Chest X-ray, PA view. Patient: 27 years old, sex M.
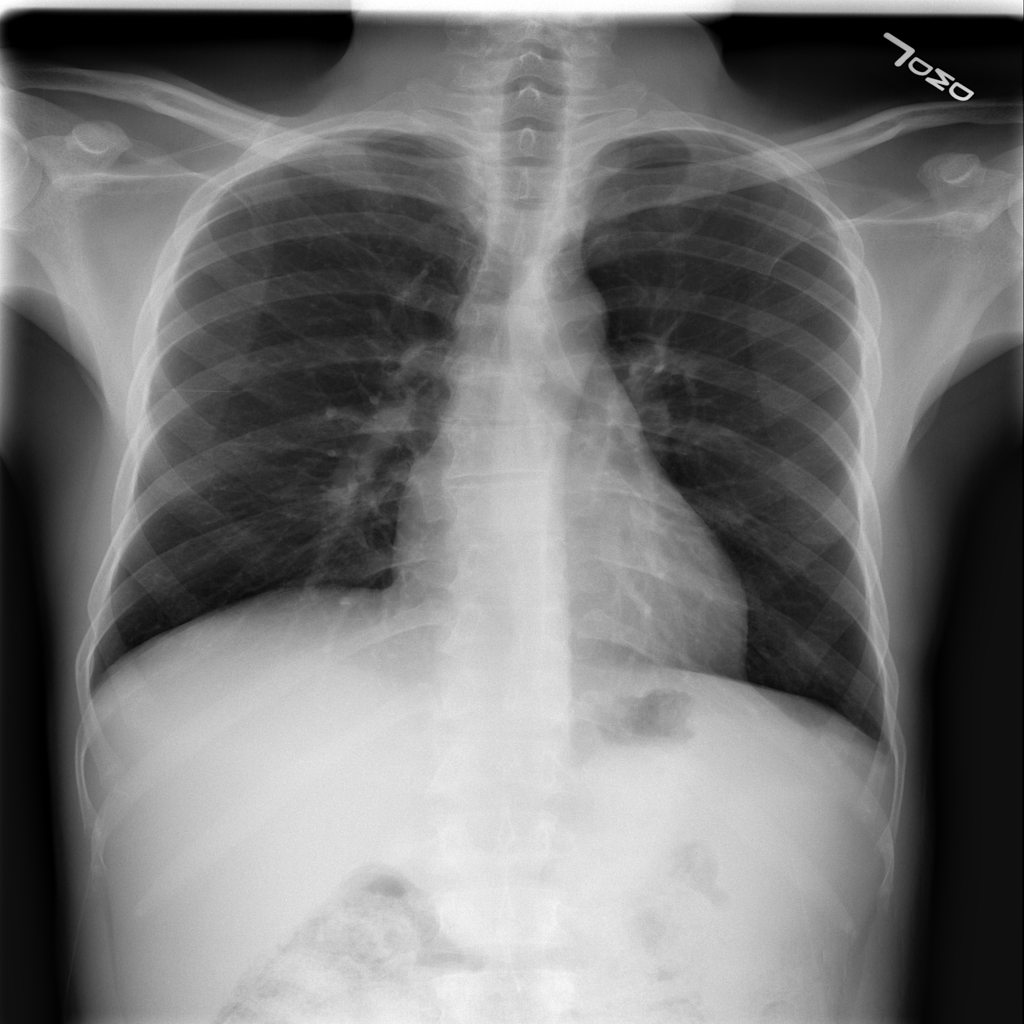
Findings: Nodule